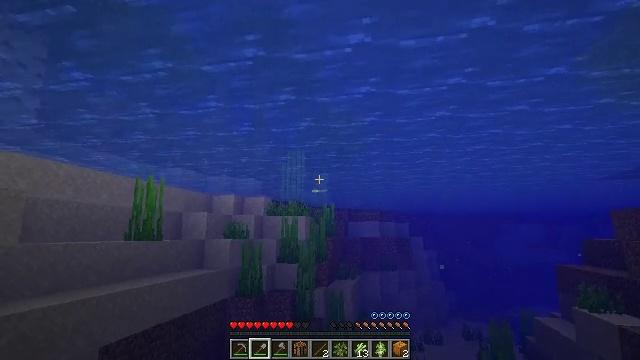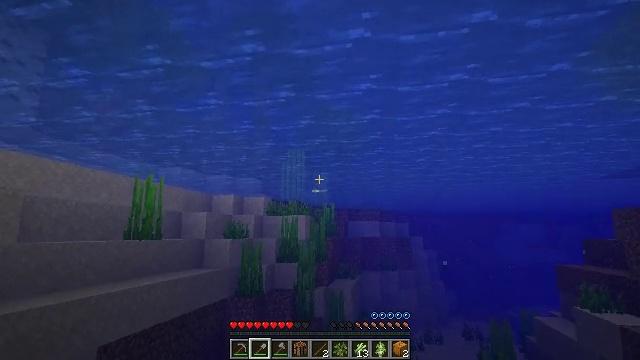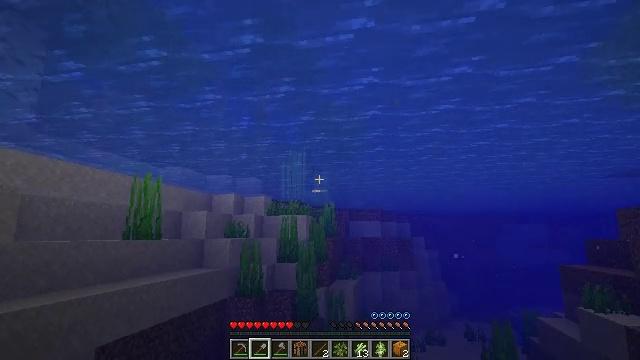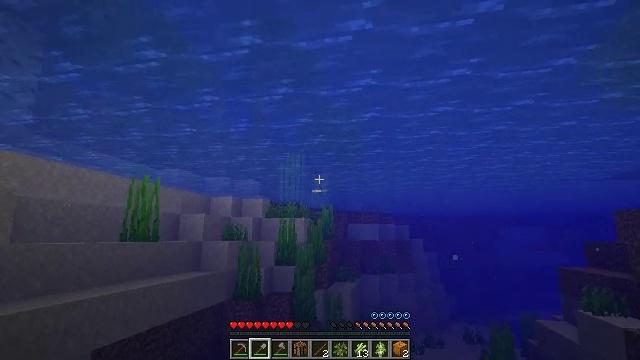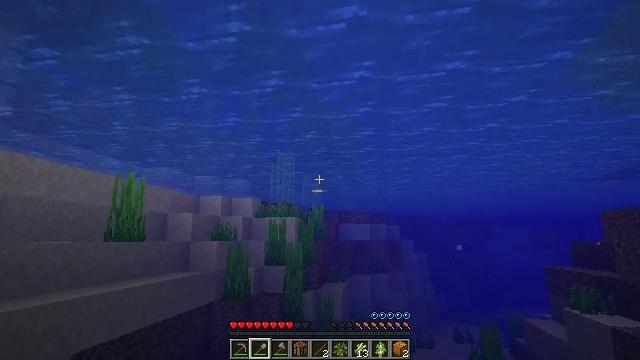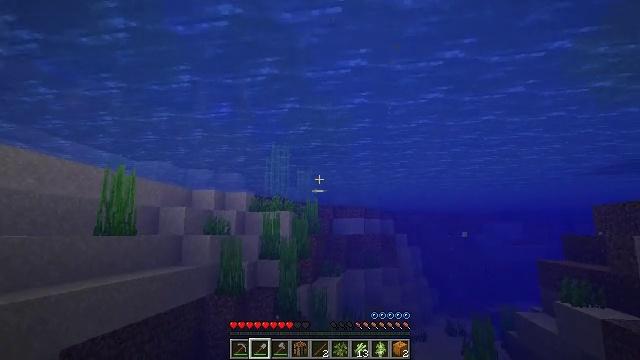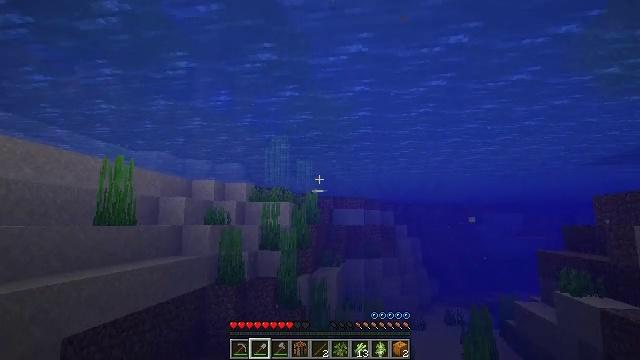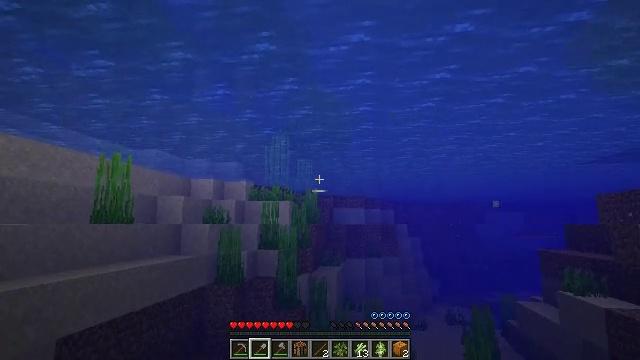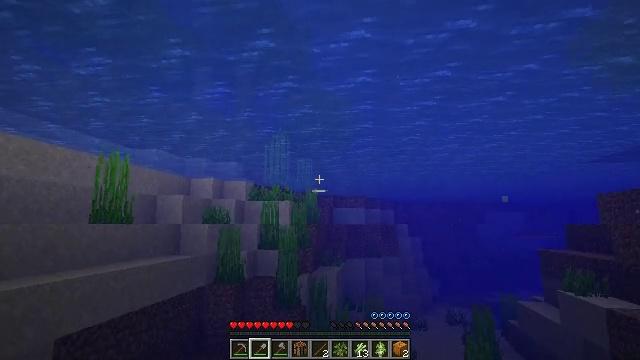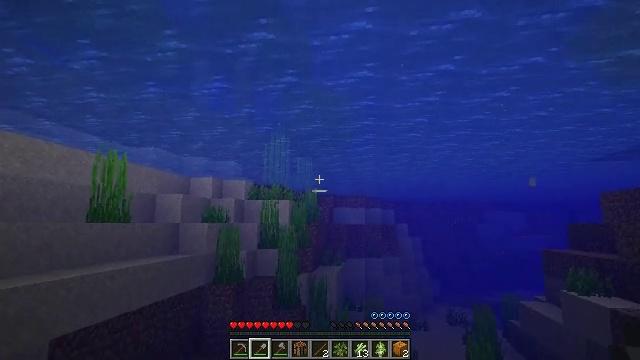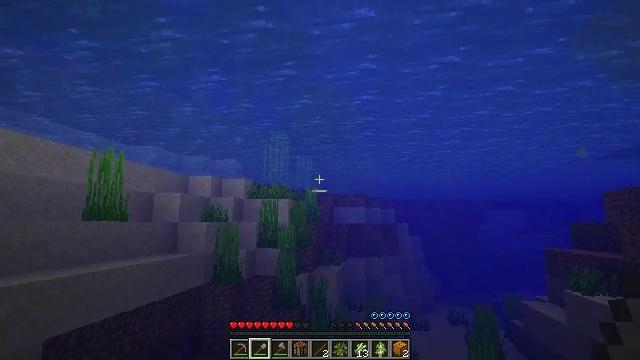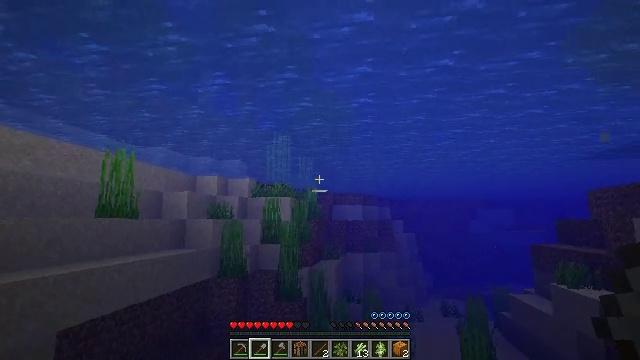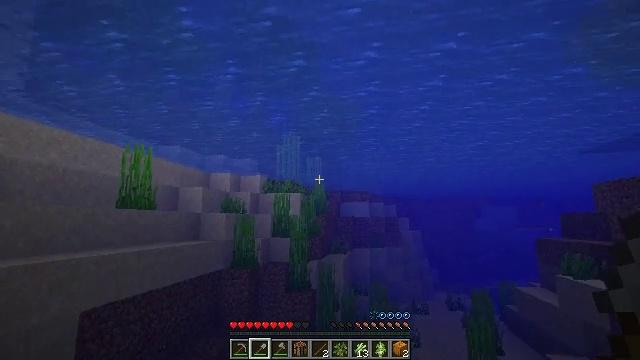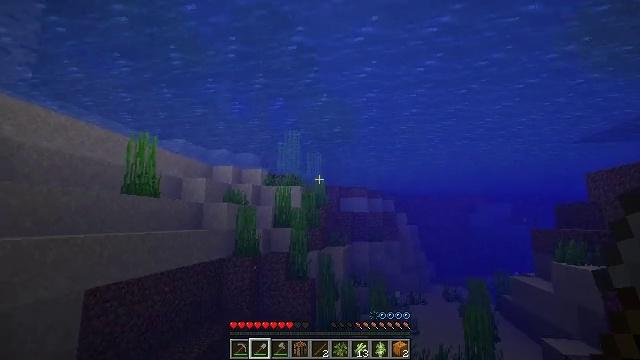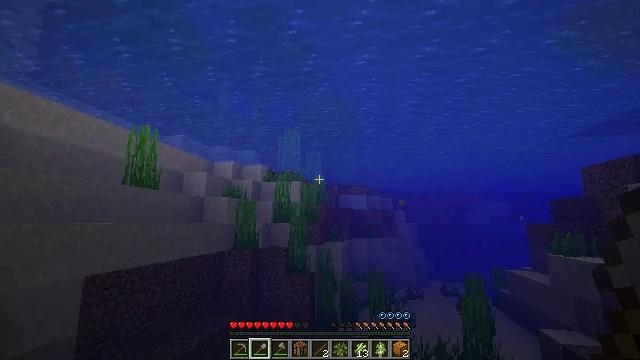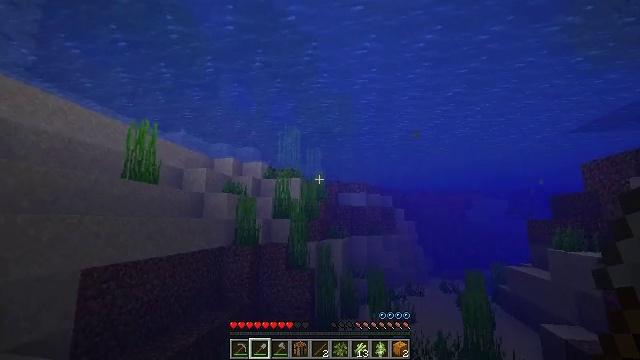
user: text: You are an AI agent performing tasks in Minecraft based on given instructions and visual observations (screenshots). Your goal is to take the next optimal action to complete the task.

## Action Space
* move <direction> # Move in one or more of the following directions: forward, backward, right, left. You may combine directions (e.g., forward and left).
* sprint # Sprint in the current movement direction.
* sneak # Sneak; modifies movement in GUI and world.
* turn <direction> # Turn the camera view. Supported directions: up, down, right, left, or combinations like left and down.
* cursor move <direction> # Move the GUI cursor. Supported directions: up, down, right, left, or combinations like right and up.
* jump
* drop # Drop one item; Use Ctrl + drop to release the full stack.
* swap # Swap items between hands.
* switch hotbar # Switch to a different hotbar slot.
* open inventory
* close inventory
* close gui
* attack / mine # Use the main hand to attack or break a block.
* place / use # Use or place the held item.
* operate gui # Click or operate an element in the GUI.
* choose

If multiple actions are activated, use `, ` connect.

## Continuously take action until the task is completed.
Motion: motion action
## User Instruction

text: Break the sugar cane.
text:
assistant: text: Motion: move forward
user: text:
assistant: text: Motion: move forward
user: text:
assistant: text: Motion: move forward
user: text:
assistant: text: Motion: move forward, turn right
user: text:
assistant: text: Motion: move forward, turn right
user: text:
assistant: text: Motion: move forward, turn down
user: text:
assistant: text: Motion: move forward
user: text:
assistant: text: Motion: move forward
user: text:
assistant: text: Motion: move forward
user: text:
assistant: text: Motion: move forward, sprint
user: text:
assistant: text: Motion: move forward, sprint
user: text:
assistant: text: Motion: move forward, sprint, turn left
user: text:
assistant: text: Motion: move forward, sprint
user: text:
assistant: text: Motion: move forward, sprint
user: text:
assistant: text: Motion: move forward, sprint
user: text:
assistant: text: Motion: move forward, sprint
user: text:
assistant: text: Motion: move forward, sprint
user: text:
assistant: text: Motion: move forward, sprint
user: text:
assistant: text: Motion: move forward, sprint
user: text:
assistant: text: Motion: move forward, sprint
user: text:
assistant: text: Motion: move forward, sprint
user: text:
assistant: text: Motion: move forward, sprint
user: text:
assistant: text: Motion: move forward, sprint
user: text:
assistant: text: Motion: move forward, sprint
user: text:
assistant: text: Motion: move forward, sprint, turn up, jump
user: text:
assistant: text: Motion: move forward, sprint, jump
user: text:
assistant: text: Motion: move forward, sprint, jump
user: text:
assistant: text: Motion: move forward, sprint, jump
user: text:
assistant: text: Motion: move forward, sprint, jump
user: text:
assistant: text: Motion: move forward, sprint, jump